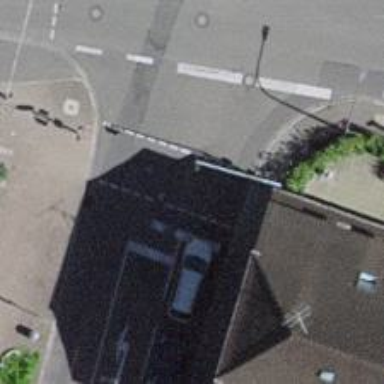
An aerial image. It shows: Road with traffic signals at the crossing.